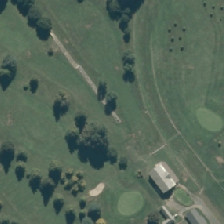
Land cover: urban_parkland